Question: '''
<div class="popup" id="invite-box">
<asp:UpdatePanel ID="upd1" runat="server">
<ContentTemplate>
<a href="#" class="close">close</a>
<div class="popup-holder">
<div class="popup-frame">
<div class="container">
<div action="#" class="invite-form" >
<div class="email">
<asp:TextBox ID="TextBox2" runat="server"></asp:TextBox></div>
<div class="textarea">
<div class="textarea-holder">
<asp:TextBox ID="TextBox1" runat="server" TextMode="MultiLine" Rows="10" Columns="30"></asp:TextBox>
</div>
</div>
<div class="btn-holder">
<a href="#" class="btn-view">View sample e-mail</a>
<asp:LinkButton ID="LinkButton6" runat="server" CssClass="btn-send"
onclick="LinkButton6_Click"></asp:LinkButton>
</div>
</div>
</div>
</div>
</div>
</ContentTemplate>
</asp:UpdatePanel>
</div>
'''
This is my pop up code and i am trying to send a mail on linkbutton click however the LinkButton_Click does not get called in the code behind
My code behind is as follows:
'''
protected void LinkButton6_Click(object sender, EventArgs e) // Not getting called
{
if (r1.Checked == true)
{
try
{
MailMessage mail = new MailMessage();
mail.Subject = "Some one has invited you: Join abc! Meet ## of %%";
mail.Body = mee.data[0].name+"</br>"+TextBox1.Text;
mail.To.Add(TextBox2.Text);
////send the message
SmtpClient mySmtpClient = new SmtpClient();
System.Net.NetworkCredential myCredential = new System.Net.NetworkCredential("****", "*****");
//mySmtpClient.Port="25";
mySmtpClient.Host = "abc";
mySmtpClient.UseDefaultCredentials = false;
mySmtpClient.Credentials = myCredential;
mySmtpClient.Send(mail);
}
catch (Exception ex)
{
Response.Write(ex.ToString());
}
}
'''
i think my code is considering the linkbutton as javascript Button

Thanks
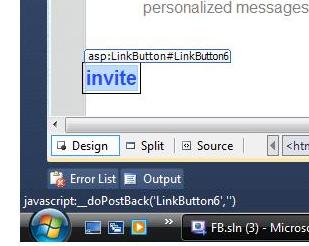
Answer: I Think your missing triggers in update panel. add below triggers in just before closing tag of update panel
'''
<Triggers>
<asp:AsyncPostBackTrigger ControlID="LinkButton6" EventName="Click" />
</Triggers>
</asp:UpdatePanel>
'''
Hope this may help...